Question: I'm doing a Rails tutorial, and trying to figure out why this is happening.
I'm making a to-do list, and everytime I try and insert a record into my Todo model, I get the following:

Here is the 'new.html.erb' view that this is from:
'''
<h1>Add new item to your todo listM</h1>
<%= form_for @todo, :url=>todo_path(@todo) do |f| %>
<%= f.label :name %> <%= f.text_field :name%>
<%= f.hidden_field :done, :value => false %>
<%= f.submit "Add to todo list" %>
<% end %>
'''
Here is 'index.html.erb' from where the user is linked to 'new.html.erb'
'''
<h1>TASKS</h1>
<h3> TO DO </h3>
<ul>
<% @todos.each do |t| %>
<li>
<strong><%= t.name %></strong>
<small><%= link_to "Mark as Done", todo_path(t), :method => :put %></small>
</li>
<% end %>
</ul>
<h3> DONE </h3>
<ul>
<% @todones.each do |t| %>
<li>
<strong><%= t.name %></strong>
<small><%= link_to "Remove", t, :confirm => "You sure?", :method => :delete %></small>
</li>
<% end %>
</ul>
<%= link_to "Add new task", new_todo_path %>
'''
Here is the 'TodoController' I have managing these actions:
'''
class TodoController < ApplicationController
def index
@todos = Todo.where(done:false)
@todones = Todo.where(done:true)
end
def new
@todo = Todo.new
end
def todo_params
params.require(:todo).permit(:name, :done)
end
def create
@todo = Todo.new(todo_params)
if @todo.save
redirect_to todo_index_path, :notice => "Your todo item was created!"
else
render "new"
end
end
def update
@todo = Todo.find(params[:id])
if @todo.update_attribute(:done, true)
redirect_to todo_index_path, :notice => "Your todo item was marked done!"
else
redirect_to todo_index_path, :notice => "Couldn't update your task"
end
end
def destroy
@todo = Todo.find(params[:id])
@todo.destroy
redirect_to todo_index_path, :notice => "Your todo item was deleted"
end
end
'''
And finally the 'routes.rb'
'''
Oneday::Application.routes.draw do
devise_for :users
root 'home#index'
resources :todo
end
'''
Any input as to why this is happening and how to rectify it would be great.
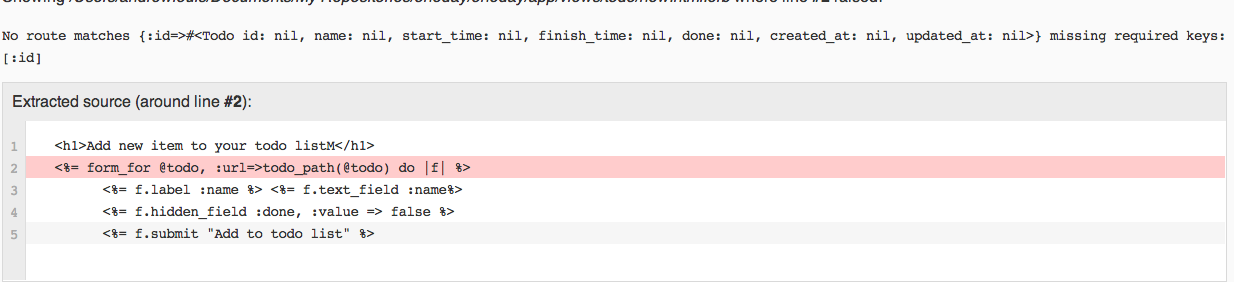
Answer: You do not comply with the rails convention. Use plural form for resources. Then, your action is correct.
-
( Rails use singular/plural format to support RESTful links and to recognize named actions )